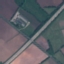
Label: Highway